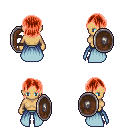
a pixel art fantasy rpg character, female body template, human, tanned skin, overskirt, teal pants, red long bangs hairstyle, shield, four views (front, back, left, right), 2x2 character sprite sheet, small pixel art, hard edges, no anti-aliasing